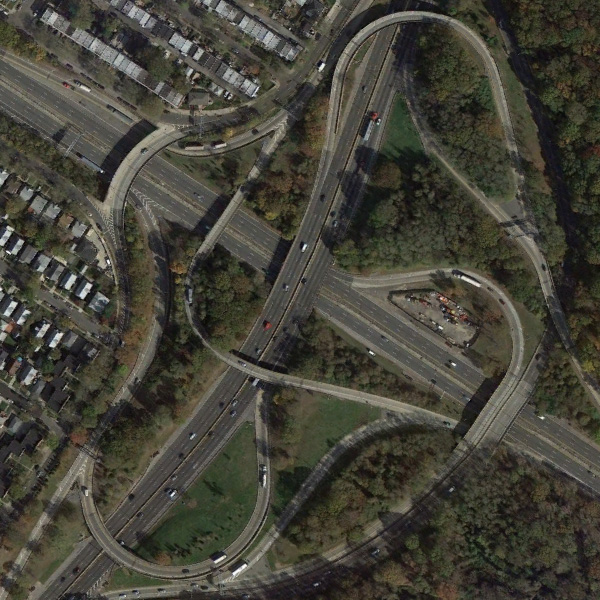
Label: Viaduct